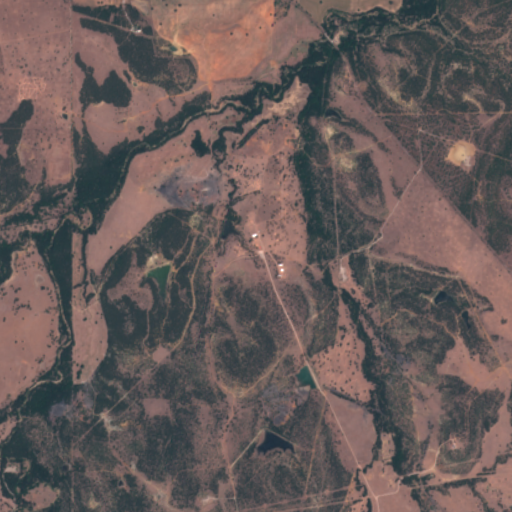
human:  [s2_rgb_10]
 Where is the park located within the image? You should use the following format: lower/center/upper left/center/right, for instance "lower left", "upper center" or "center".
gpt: The park is located in the upper right of the image.
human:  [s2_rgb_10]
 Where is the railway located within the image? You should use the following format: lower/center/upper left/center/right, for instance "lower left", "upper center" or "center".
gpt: The railway is located in the upper right of the image.
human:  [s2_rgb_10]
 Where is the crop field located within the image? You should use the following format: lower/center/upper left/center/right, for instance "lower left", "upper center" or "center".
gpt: There is no crop field in the image.